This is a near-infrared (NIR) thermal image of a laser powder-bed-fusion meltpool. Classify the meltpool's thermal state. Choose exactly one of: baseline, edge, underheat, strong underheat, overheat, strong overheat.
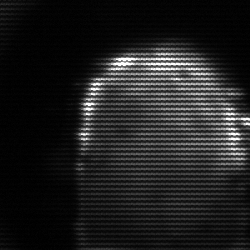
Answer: baseline